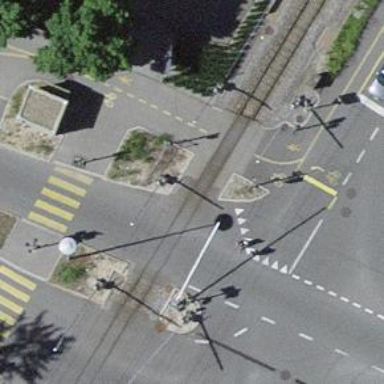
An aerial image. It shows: Level crossing with double half barrier.